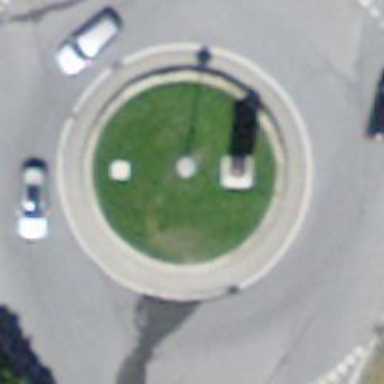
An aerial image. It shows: Secondary road made of asphalt leading to roundabout.